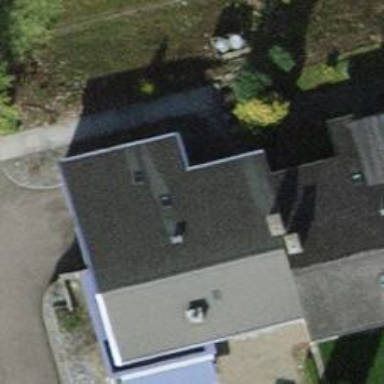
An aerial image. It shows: Semi-detached house.